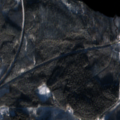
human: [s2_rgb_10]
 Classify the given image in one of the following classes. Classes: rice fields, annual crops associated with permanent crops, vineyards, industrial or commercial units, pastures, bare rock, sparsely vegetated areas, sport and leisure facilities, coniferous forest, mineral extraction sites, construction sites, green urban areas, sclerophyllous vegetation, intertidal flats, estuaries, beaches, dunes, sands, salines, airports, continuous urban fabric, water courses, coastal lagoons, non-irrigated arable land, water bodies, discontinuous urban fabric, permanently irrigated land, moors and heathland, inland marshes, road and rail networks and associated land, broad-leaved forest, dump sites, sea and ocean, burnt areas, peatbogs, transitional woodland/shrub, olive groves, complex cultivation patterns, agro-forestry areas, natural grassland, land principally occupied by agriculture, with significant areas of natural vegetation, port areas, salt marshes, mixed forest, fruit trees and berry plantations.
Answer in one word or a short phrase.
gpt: coniferous forest, mixed forest